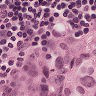
Metastatic tissue present: yes